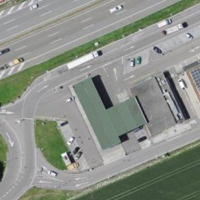
EUNIS habitat code: 57
Species observed at this site:
Apatura ilia